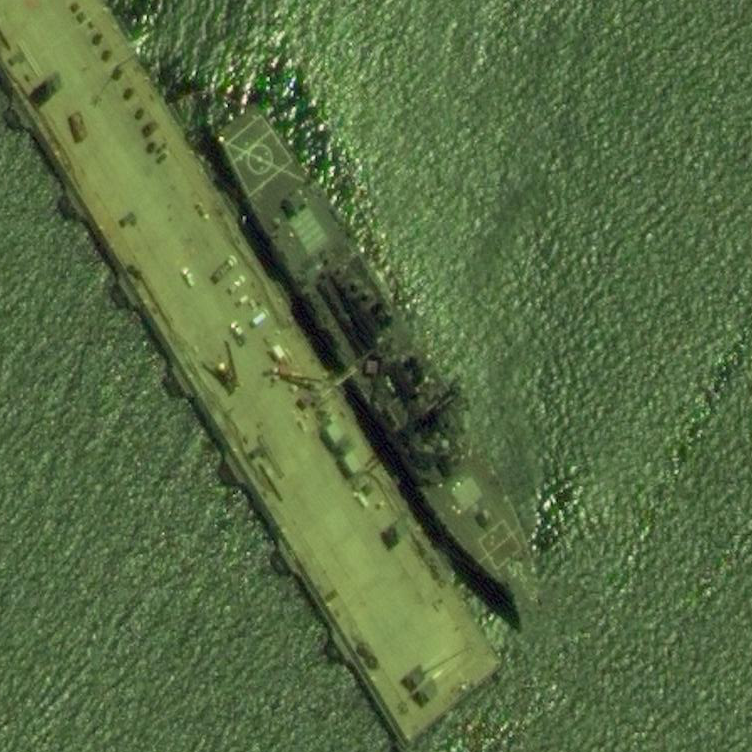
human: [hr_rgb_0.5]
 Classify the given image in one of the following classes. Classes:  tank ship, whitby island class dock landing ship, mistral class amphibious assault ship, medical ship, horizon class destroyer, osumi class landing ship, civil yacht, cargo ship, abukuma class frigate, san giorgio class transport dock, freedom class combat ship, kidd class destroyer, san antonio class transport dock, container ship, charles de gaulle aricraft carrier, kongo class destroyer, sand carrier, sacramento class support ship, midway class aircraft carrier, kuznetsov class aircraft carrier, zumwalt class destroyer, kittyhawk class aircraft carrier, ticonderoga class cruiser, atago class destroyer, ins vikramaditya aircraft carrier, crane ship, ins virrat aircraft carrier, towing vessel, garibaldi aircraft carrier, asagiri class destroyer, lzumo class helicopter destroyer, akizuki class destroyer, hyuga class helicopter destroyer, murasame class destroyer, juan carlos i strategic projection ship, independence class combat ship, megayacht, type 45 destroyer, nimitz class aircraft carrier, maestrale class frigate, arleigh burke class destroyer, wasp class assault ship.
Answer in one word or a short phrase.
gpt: Arleigh Burke class destroyer